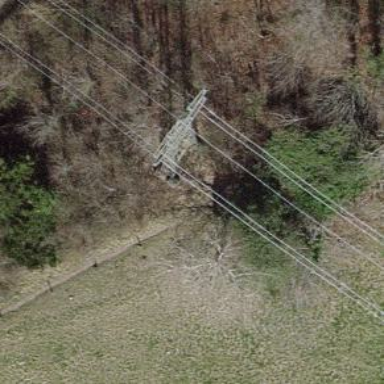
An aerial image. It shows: Power tower.